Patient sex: M
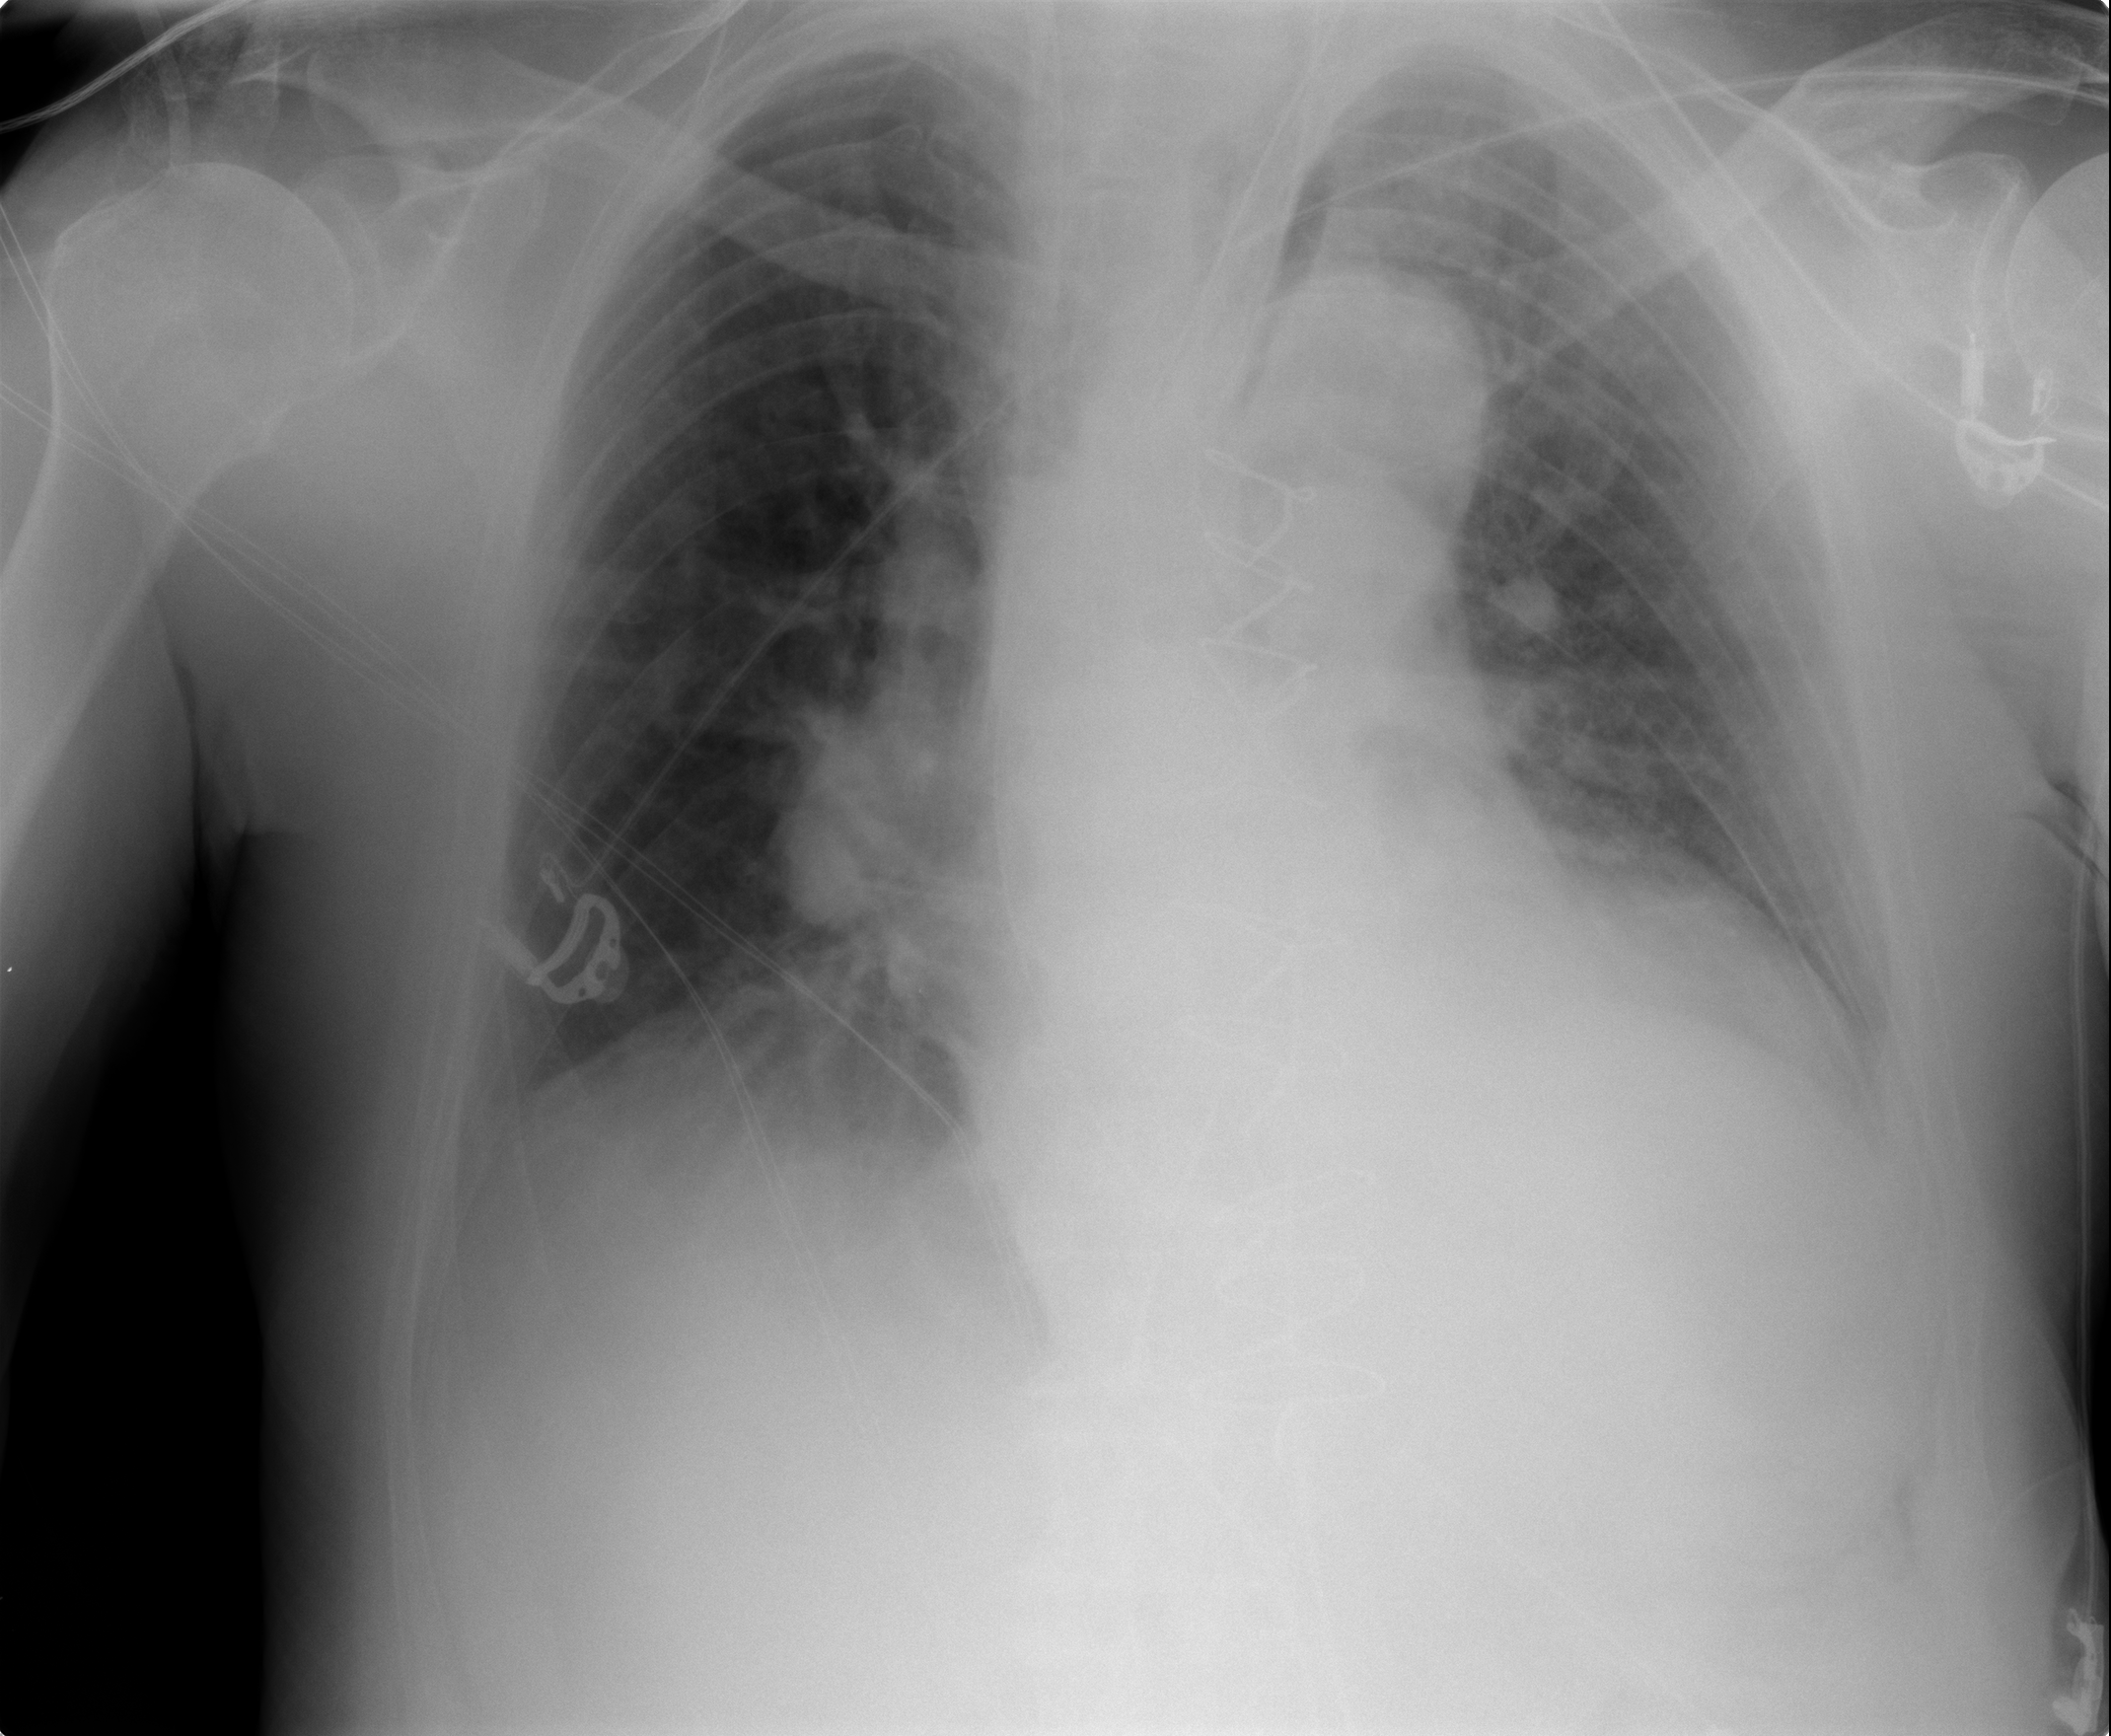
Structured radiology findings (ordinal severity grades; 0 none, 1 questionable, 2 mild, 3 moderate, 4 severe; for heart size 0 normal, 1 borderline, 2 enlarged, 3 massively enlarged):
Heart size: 2
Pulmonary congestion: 3
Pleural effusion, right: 1
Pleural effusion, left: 2
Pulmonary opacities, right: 1
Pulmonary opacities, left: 2
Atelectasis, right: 2
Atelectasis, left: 2